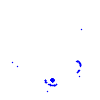
Particle: proton